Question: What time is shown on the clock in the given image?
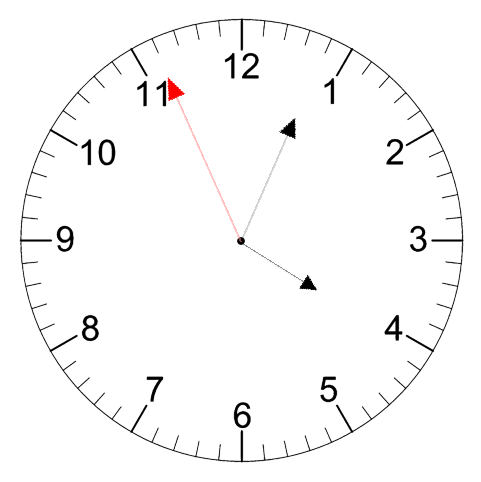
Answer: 04:03:56